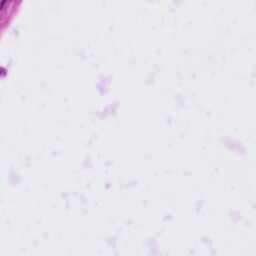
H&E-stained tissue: Tonsil